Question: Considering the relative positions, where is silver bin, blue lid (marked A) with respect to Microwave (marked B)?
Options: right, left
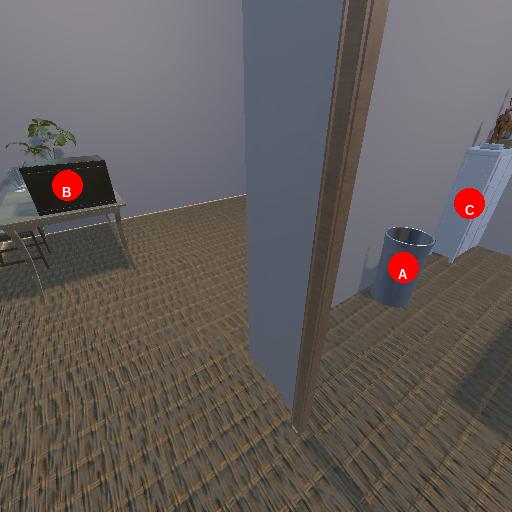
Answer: right